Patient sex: M
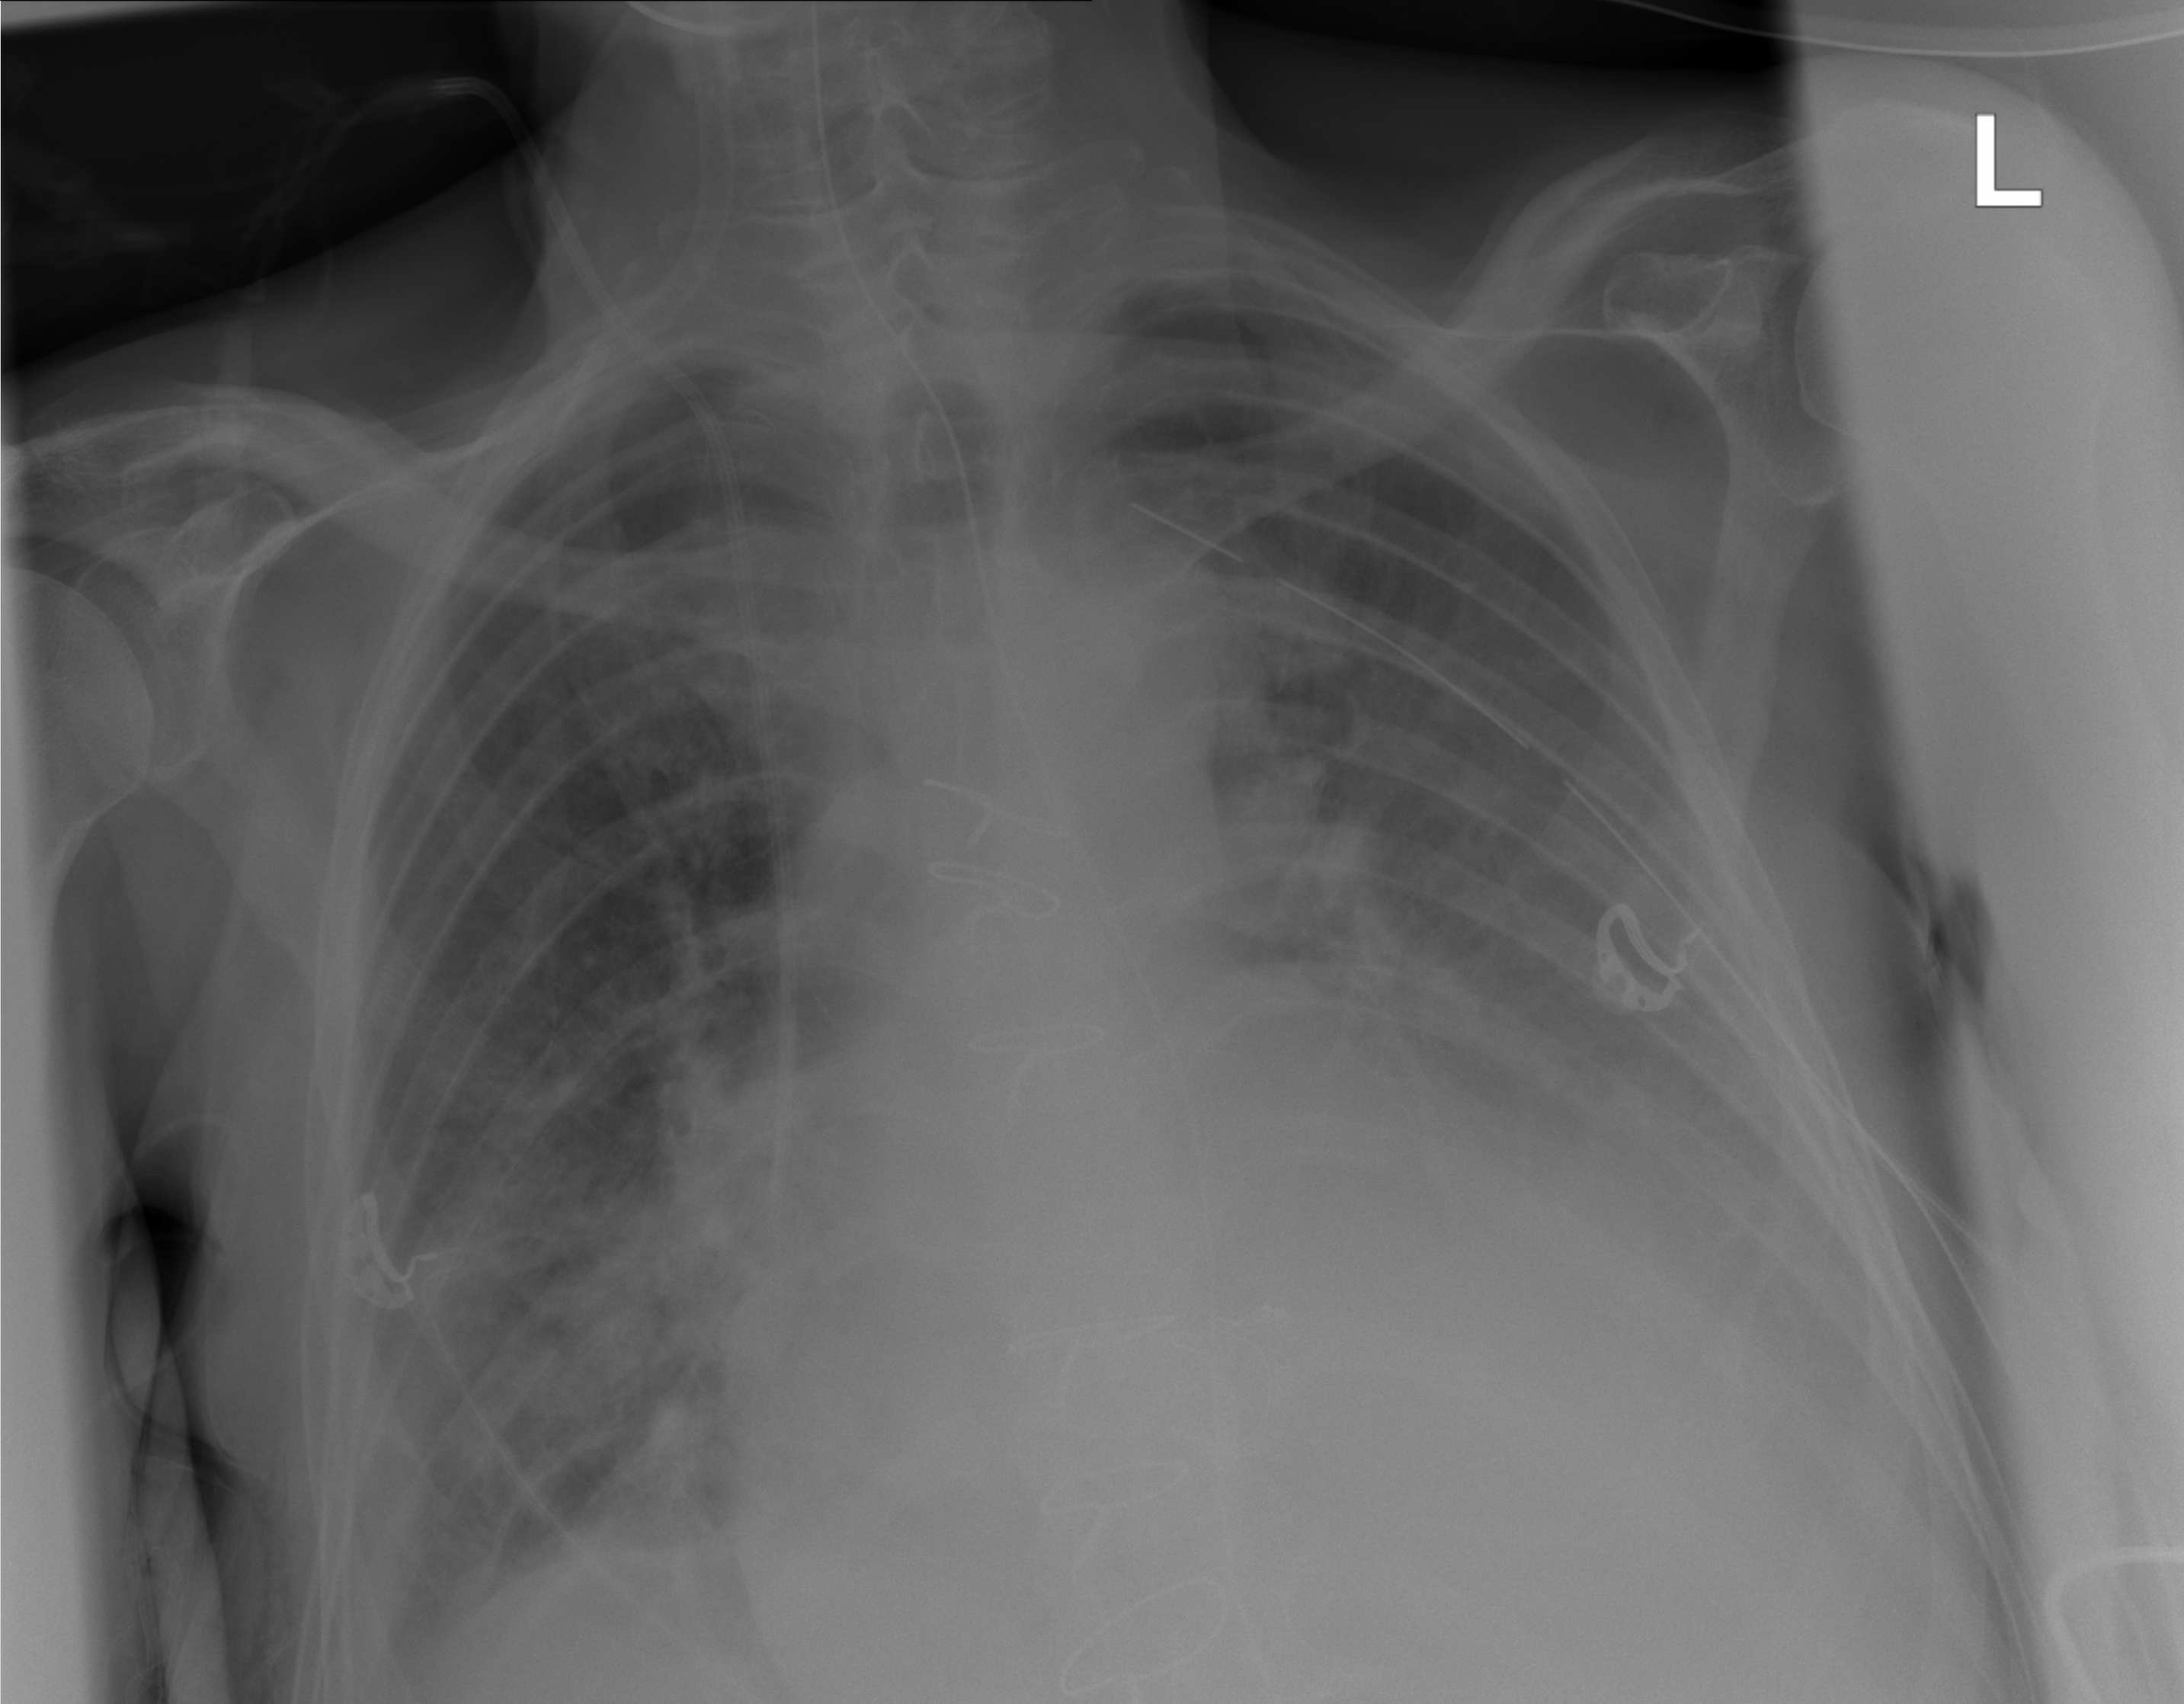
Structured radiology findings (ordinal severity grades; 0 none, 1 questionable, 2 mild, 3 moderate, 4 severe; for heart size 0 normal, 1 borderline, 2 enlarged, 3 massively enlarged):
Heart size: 3
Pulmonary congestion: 1
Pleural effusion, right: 2
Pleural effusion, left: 3
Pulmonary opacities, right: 2
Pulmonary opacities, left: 0
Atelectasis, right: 2
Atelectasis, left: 2